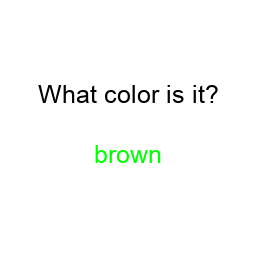
Color: lime
Color name shown: brown
Background color: white
Question text color: black